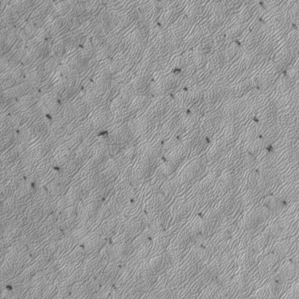
Label: frost